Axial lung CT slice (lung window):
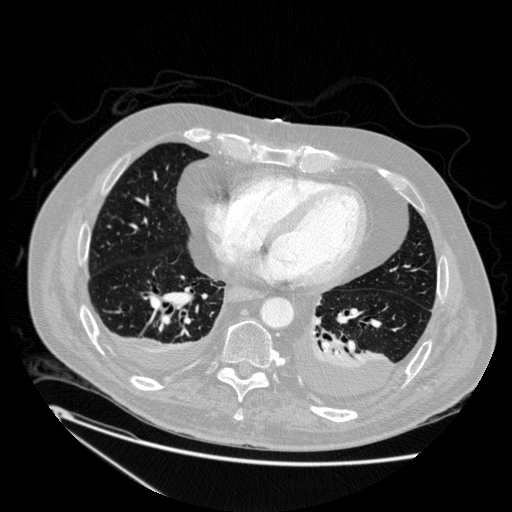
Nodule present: no